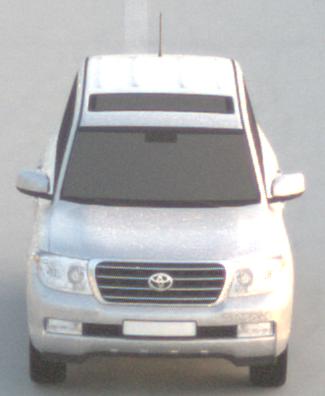
Make: Toyota
Model: Land Cruiser V8 4.7
Detailed model: Land Cruiser V8 (J20)
Model produced from: 2008/03
Model produced until: 2009/11
Doors: 5
Color: white
Road condition: dry road
Daytime: sunrise or sunset
Contrast: low contrast